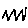
Label: zigzag